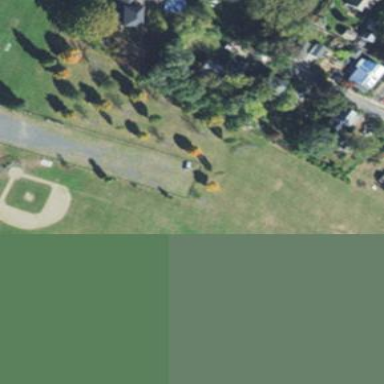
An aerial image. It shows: Recreational park area with facilities for baseball and soccer.